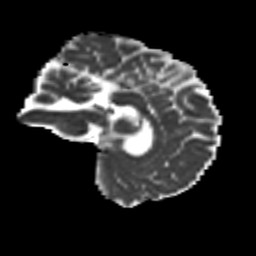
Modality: MD
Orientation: sagittal
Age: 42
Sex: female
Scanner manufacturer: siemens
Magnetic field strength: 3 T
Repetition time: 8.6 s
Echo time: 0.095 s